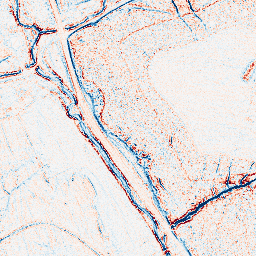
Category: edge_preserving
Decomposition family: anisotropic_diffusion
Decomposition parameters: iterations: 5
kappa: 100
gamma: 0.1
Upsampling method: quadratic
Upsampling parameters: scale: 4
Upsampling scale: 4